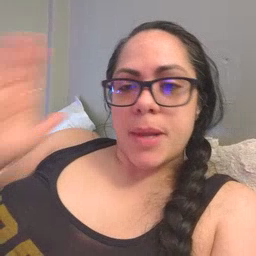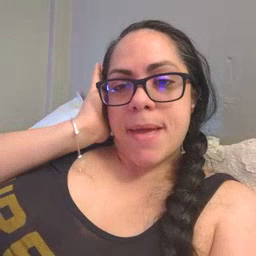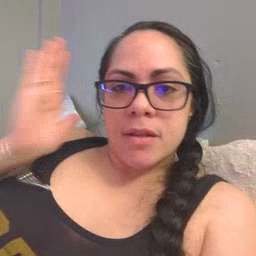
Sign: bed